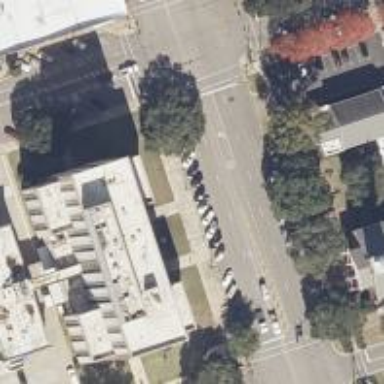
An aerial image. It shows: Courthouse building.